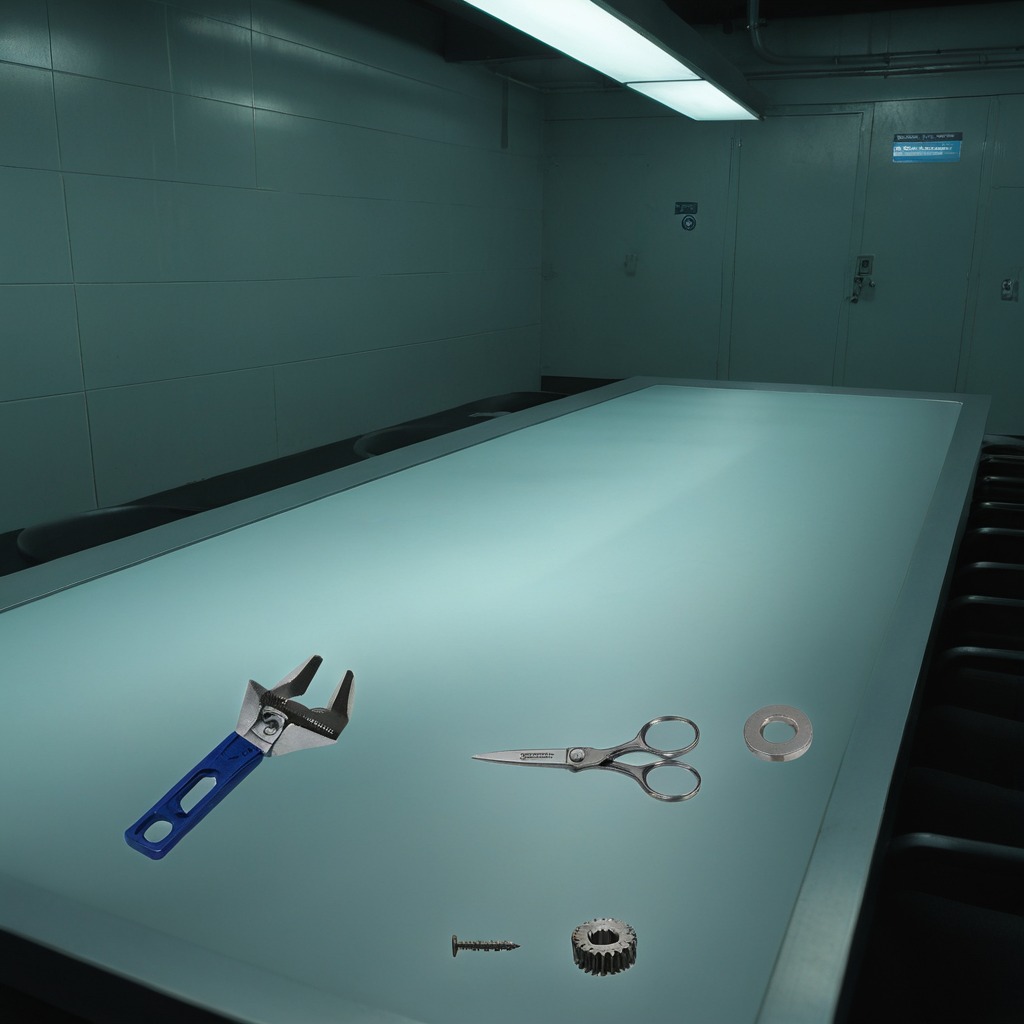
A steel gear with teeth, a flat metal washer, a metal machine screw, a pair of scissors, and a wrench are lying on a clean empty table in a railway signal maintenance room lit by harsh overhead fluorescents.